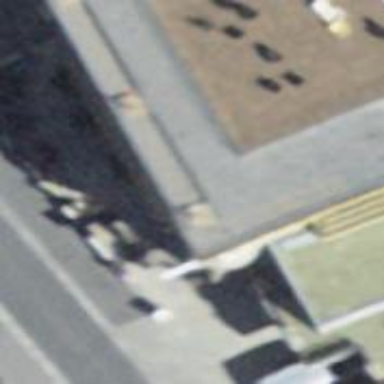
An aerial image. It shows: Restaurant.